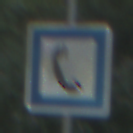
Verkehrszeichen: Fernsprecher
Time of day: MorningAfternoon
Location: Outdoor (Nature)
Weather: Clear
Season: NotSpecified
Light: Natural